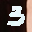
Label: 3